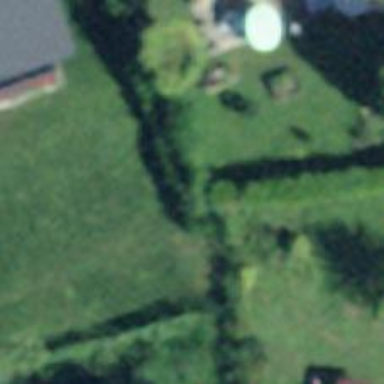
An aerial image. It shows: Hedge acting as barrier.